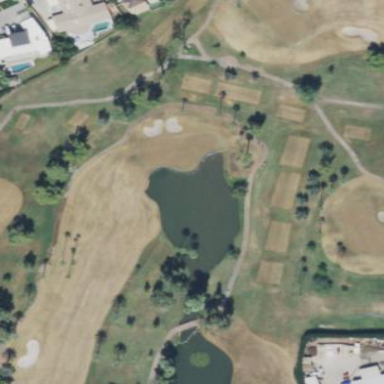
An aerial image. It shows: Water hazard on golf course. The hazard is natural water feature.